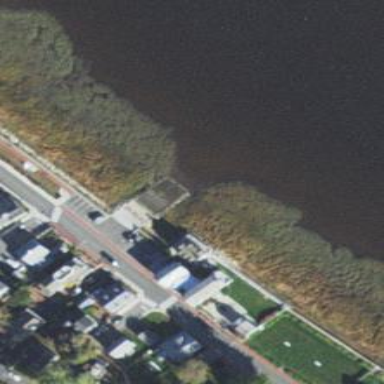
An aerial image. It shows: Tidal service road.